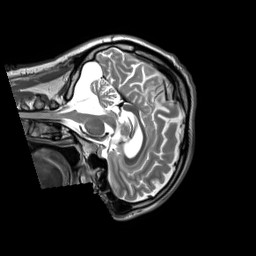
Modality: T2w
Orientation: sagittal
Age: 45
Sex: male
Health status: ill
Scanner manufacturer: siemens
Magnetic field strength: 3 T
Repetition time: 2.8 s
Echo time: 0.326 s